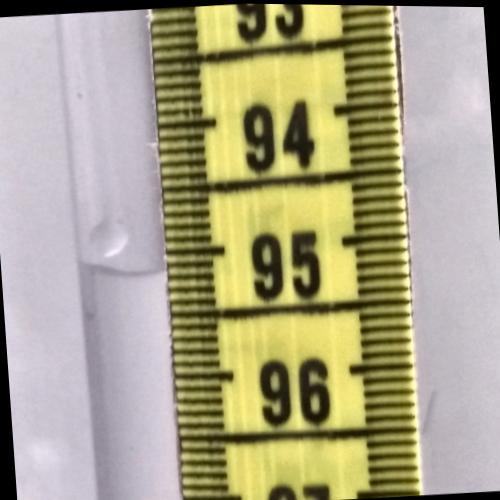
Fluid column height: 95.1 cm